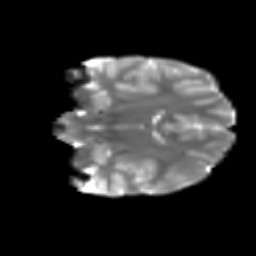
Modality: T2w
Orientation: coronal
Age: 14
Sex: female
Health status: ill
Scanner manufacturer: ge
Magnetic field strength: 3 T
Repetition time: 6.752 s
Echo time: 0.079 s